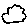
Label: cloud